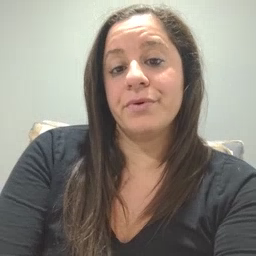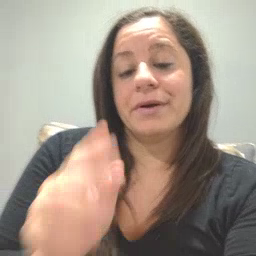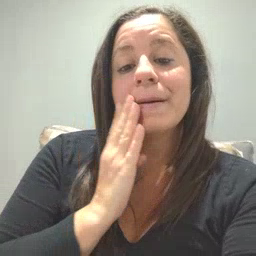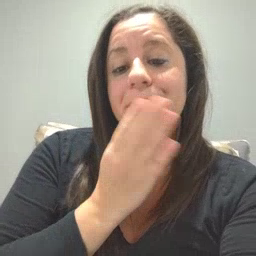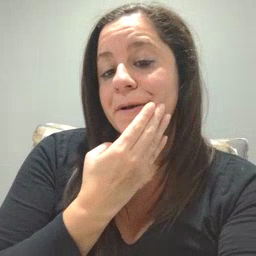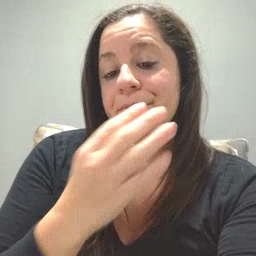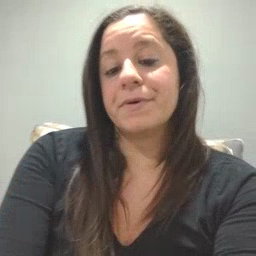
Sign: napkin